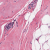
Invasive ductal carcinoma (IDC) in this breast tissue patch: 0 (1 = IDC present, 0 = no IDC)